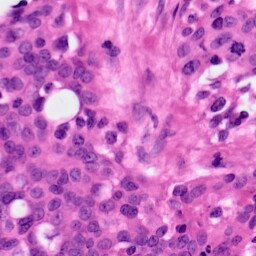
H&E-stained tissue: Ovarian